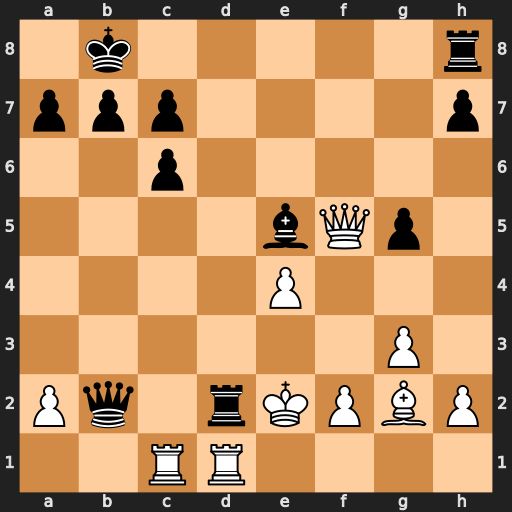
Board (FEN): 1k5r/ppp4p/2p5/4bQp1/4P3/6P1/Pq1rKPBP/2RR4
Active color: w
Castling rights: -
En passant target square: -
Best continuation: Rxd2 Qxc1 Qxe5